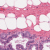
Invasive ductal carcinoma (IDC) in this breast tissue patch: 0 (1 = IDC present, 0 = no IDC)